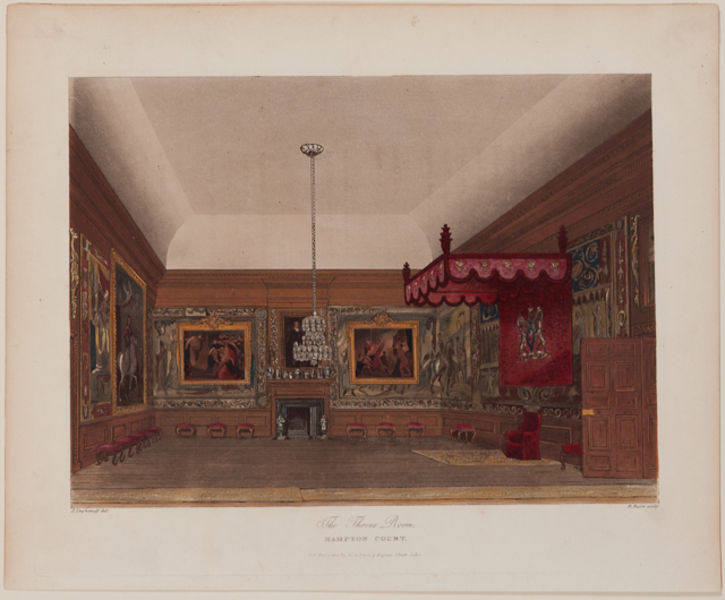
Titel: Hampton Court, the Throne Room
Künstler: Richard Gilson Reeve
Standort: Amherst (Massachusetts, USA)
Institution: Mead Art Museum, Amherst College
Schlagwörter: chair, chandelier, court, crown, hall, king, lamp, ornate, red, throne, velvet, white, armchair, bench, carpet, chairs, gold, interior, old, painting, room, seat, wall, yellow, bed, oil painting, picture, pictures, print, tapestry, brown, chandalier, floor, perspective, wooden, wood, light, drawing, etching, glass, paintings, photo, door, frames, portraits, fireplace, seats, walls, ceiling, drawings, crystal, art, detail, museum, horse, fire, space, money, rich, open, tapestries, awning, canopy, nobility, grand, high, indoor, furniture, benches, inside, vaulted, rafael, chamber, throne room, red chair, panels, name, posh, covering, wood paneling, chandellier, spacious, upside, waiting room, empty room, ludwik, ludwig xv, tronraum, poctures, canapy, chandiler, wall paintings, crrown, hampton, insid, white ceiling, extravaggance, chandilier, fiewplace